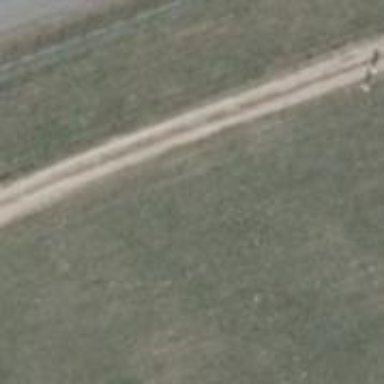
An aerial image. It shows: Ground track with grade 4 track type.